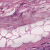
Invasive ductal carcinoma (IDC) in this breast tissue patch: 0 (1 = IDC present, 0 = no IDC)